Question: I have implemented my application in
in my panel i have a navigation bar i want to set title dynamically on panel header

'''
Ext.define('FleetSyncApp.view.WSMachineTypes', {
extend: 'Ext.Panel',
alias: 'widget.wsmachinetypes',
id: 'myPanel',
config: {
layout: {
type: 'vbox'
},
items: [
{
title: 'Contact information',
xtype: 'list',
----
----
-----
}
],
listeners: [
{
fn: 'initComponent',
event: 'initialize'
}
]
},
'''
and in initcomponent method implemented code to get the component like this
'''
initComponent: function(component, options, wstitle) {
var bar = Ext.getCmp('myPanel');
}
'''
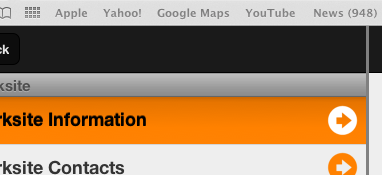
Answer: This should work
'''
bar.getParent().getNavigationBar().setTitle('Your Title');
'''